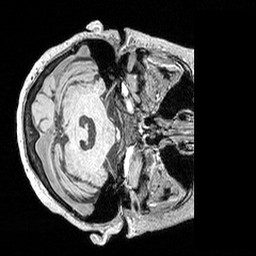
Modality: MP2RAGE
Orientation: axial
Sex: female
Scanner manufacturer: siemens
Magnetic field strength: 3 T
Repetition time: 5 s
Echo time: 0.00292 s